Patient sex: F
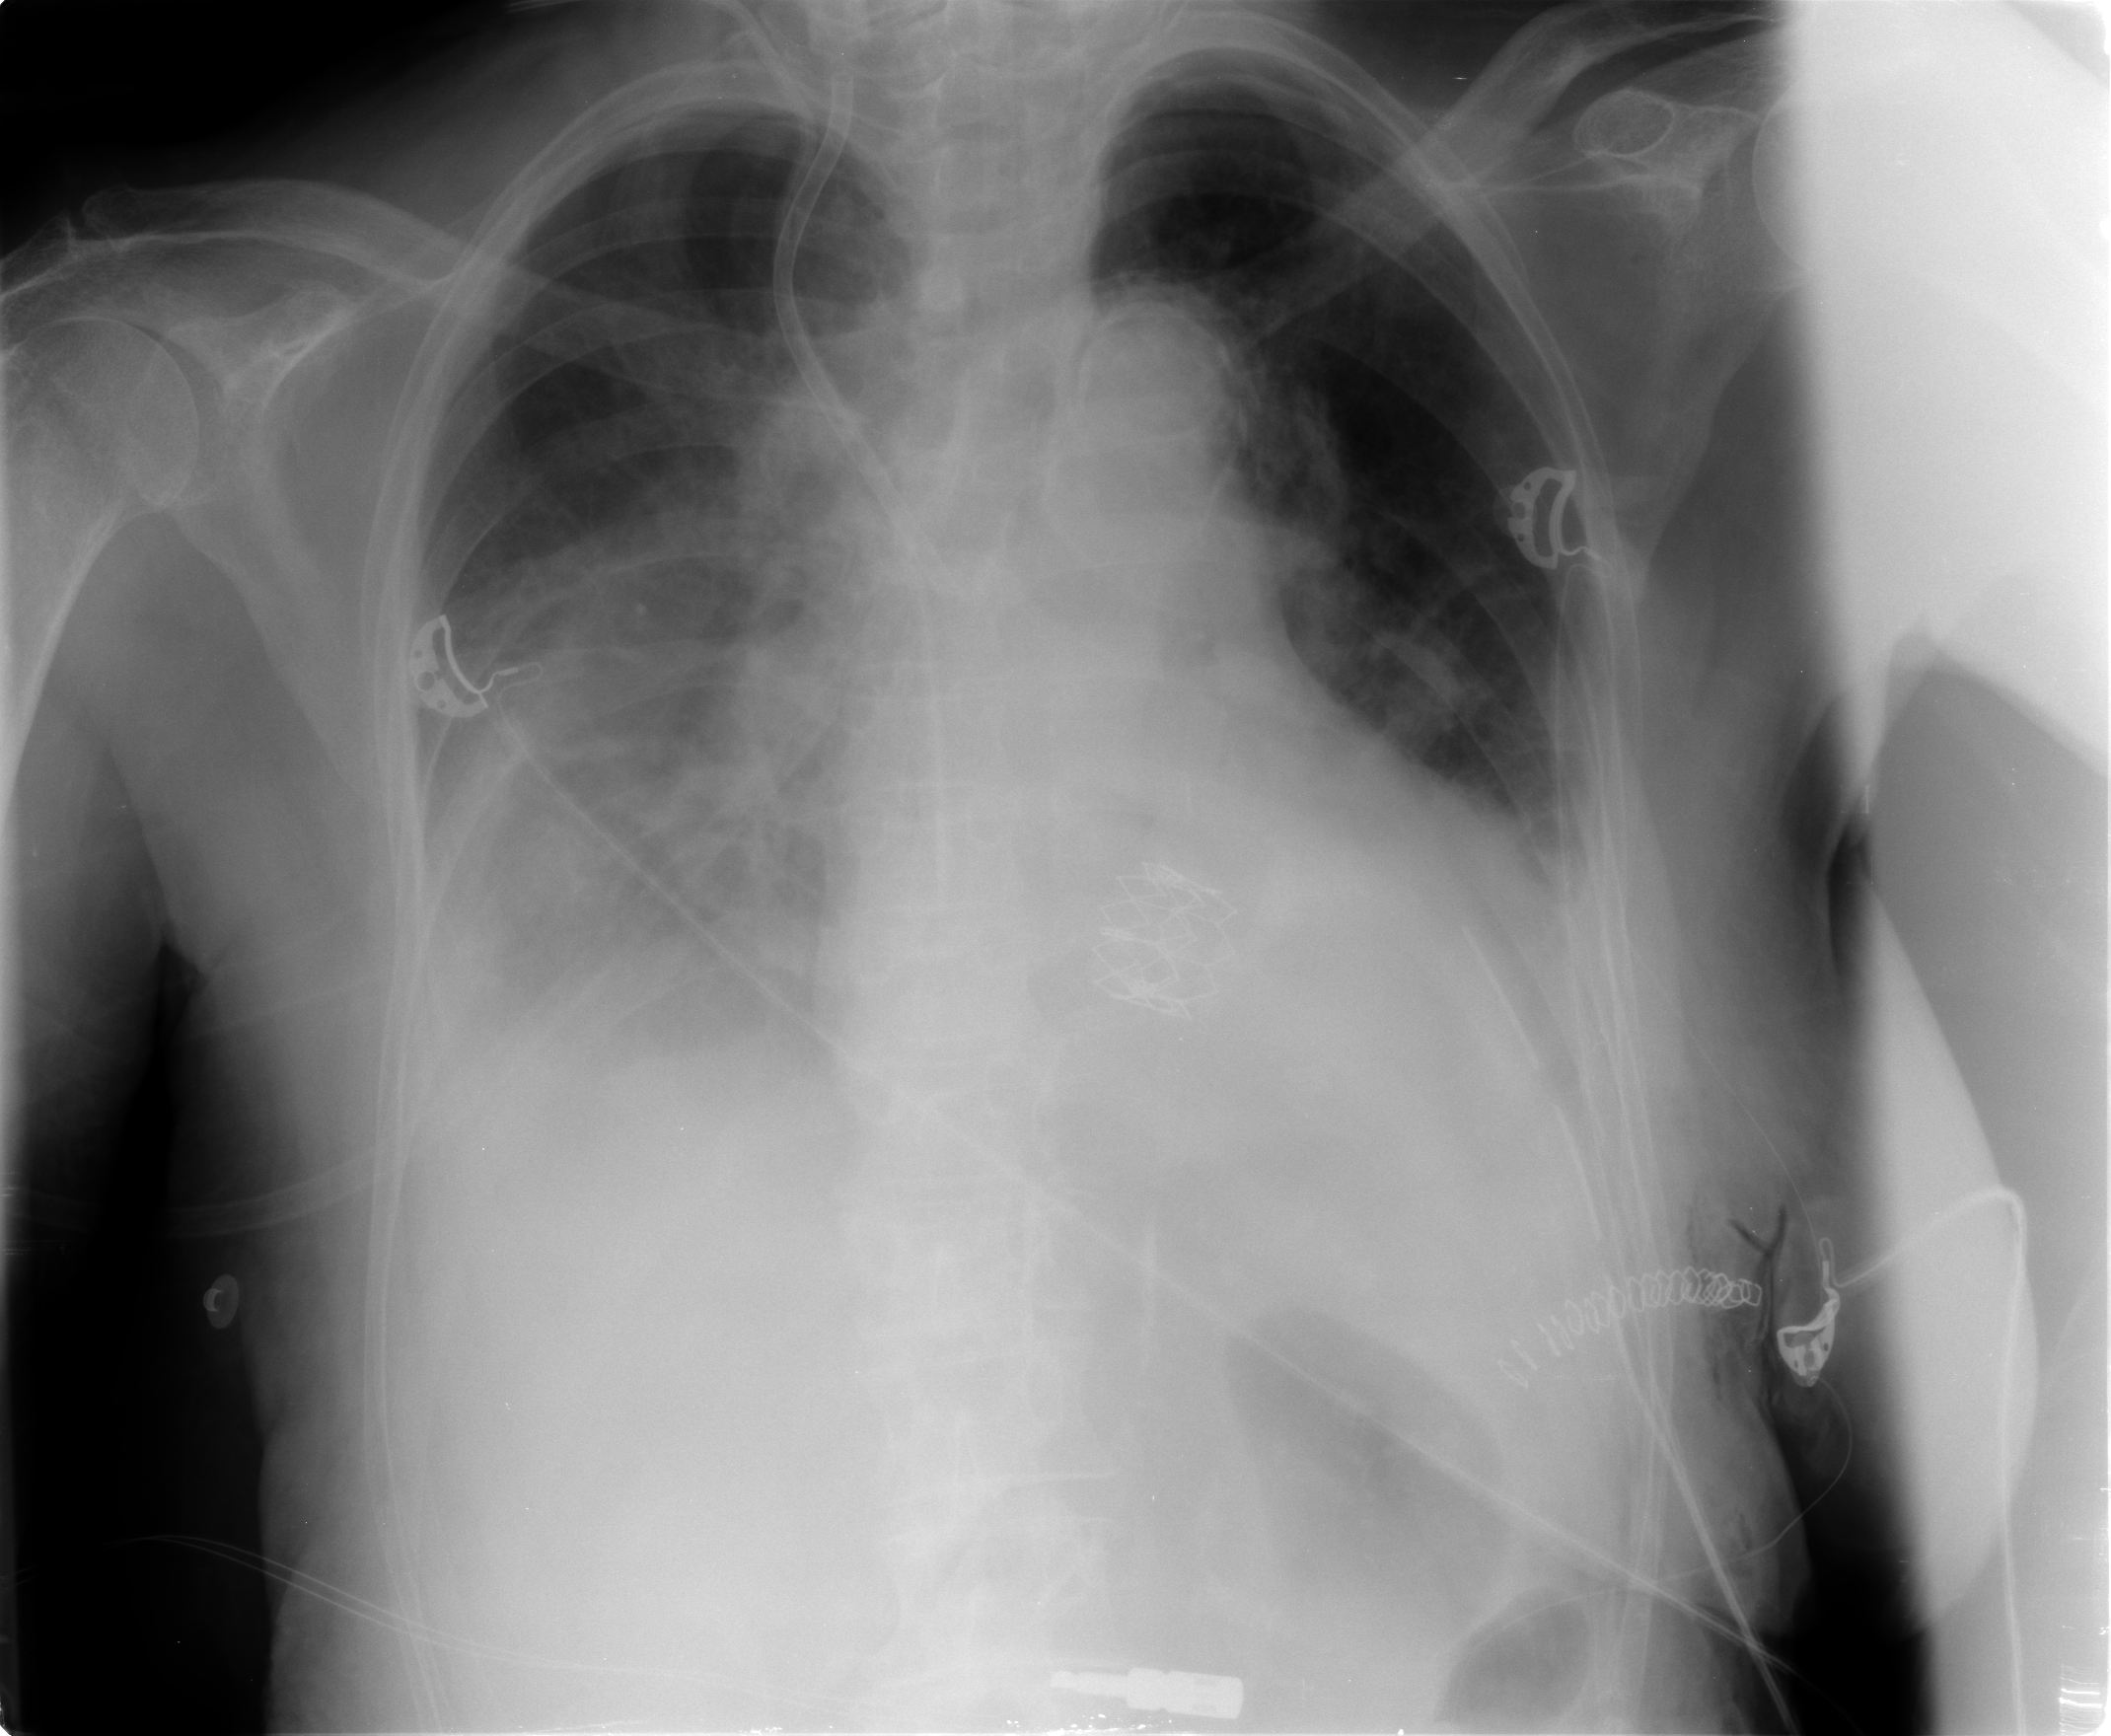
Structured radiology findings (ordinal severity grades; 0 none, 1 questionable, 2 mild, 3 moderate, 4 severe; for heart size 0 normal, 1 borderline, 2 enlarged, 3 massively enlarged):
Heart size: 2
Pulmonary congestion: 2
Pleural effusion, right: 3
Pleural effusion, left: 1
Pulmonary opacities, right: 2
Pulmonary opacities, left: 1
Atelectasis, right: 3
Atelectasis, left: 1